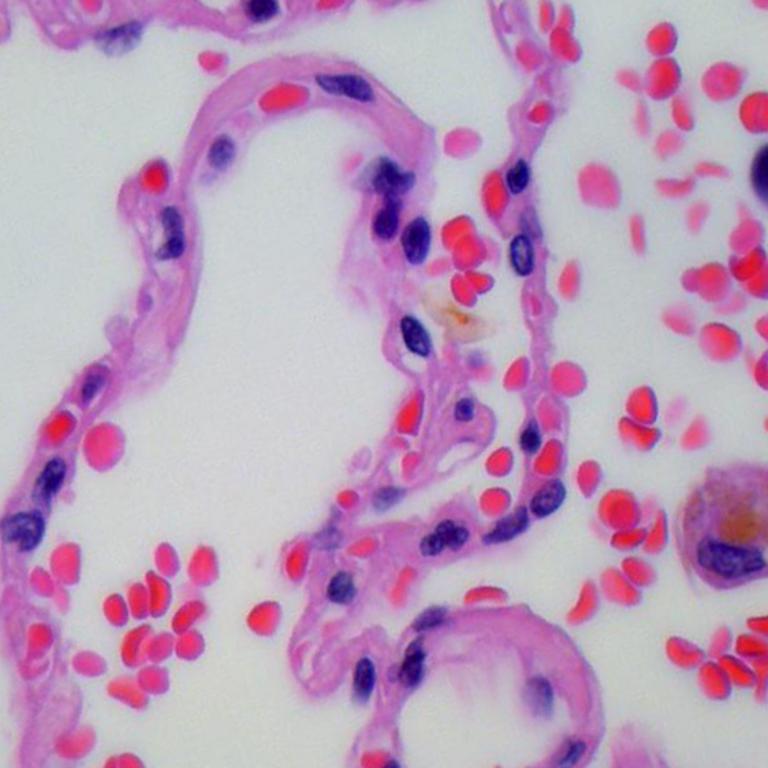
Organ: lung
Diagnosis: benign